Question: I have created simple DataGrid with 4 columns, which go outside the bounds of DataGrid, and horizontal scrollbar is not showing. I tried setting width to each column but nothing changed. Here is my XAML:
'''
<Window x:Class="WPFTest.Window1"
xmlns="http://schemas.microsoft.com/winfx/2006/xaml/presentation"
xmlns:x="http://schemas.microsoft.com/winfx/2006/xaml"
Title="Window1" Height="300" Width="300">
<Grid>
<DataGrid Height="200" Width="200" HorizontalScrollBarVisibility="Visible">
<DataGrid.Columns>
<DataGridTextColumn Header="Column 1" />
<DataGridTextColumn Header="Column 2" />
<DataGridTextColumn Header="Column 3" />
<DataGridTextColumn Header="Column 4" />
</DataGrid.Columns>
</DataGrid>
</Grid>
</Window>
'''
And here is what I get:

I have also tried wrapping DataGrid with ScrollViewer. Nothing. How can I make scrollbar appear?
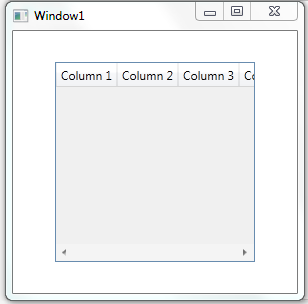
Answer: I think that when the 'Datagrid' is empty, the 'ScrollViewer' doesn't handle anything. Try to fill the columns by adding an 'ItemsSource', the scrolling should therefore appear :)